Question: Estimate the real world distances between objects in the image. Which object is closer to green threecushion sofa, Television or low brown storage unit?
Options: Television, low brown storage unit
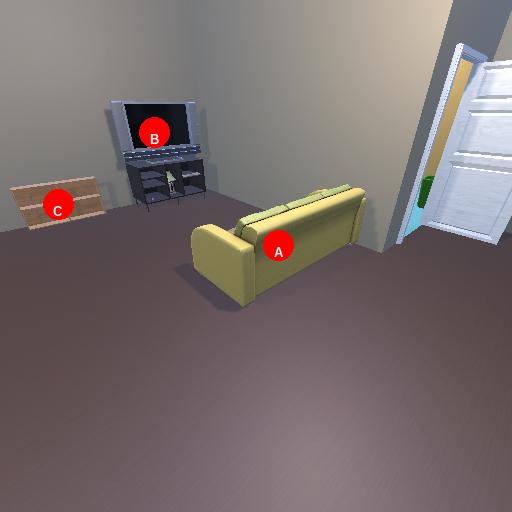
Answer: Television